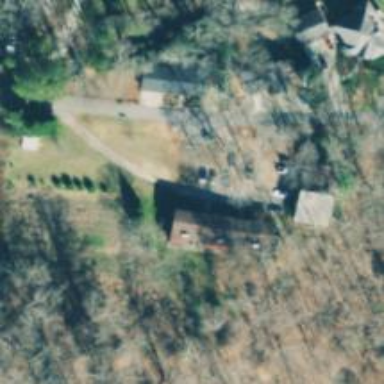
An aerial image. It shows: Driveway.